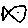
Label: fish